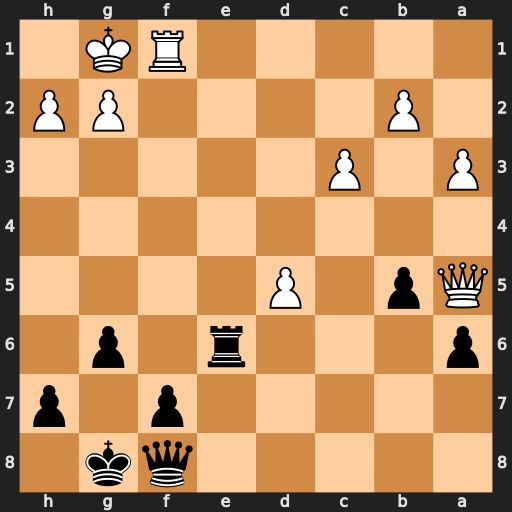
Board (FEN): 5qk1/5p1p/p3r1p1/Qp1P4/8/P1P5/1P4PP/5RK1
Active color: b
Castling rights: -
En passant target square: -
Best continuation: Qc5+ Kh1 Qf2 Qd8+ Kg7